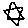
Label: star